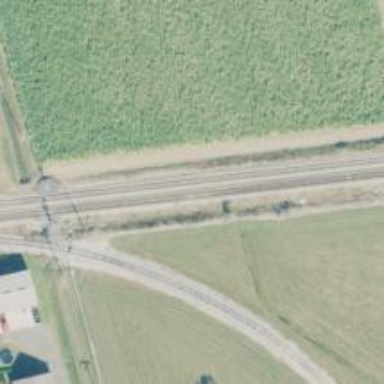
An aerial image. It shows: Railway service station.